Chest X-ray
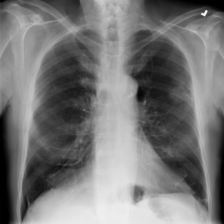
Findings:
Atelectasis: negative
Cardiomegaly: negative
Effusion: negative
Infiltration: negative
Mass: positive
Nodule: positive
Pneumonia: negative
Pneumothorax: positive
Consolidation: negative
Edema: negative
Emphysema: negative
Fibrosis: negative
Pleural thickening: negative
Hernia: negative